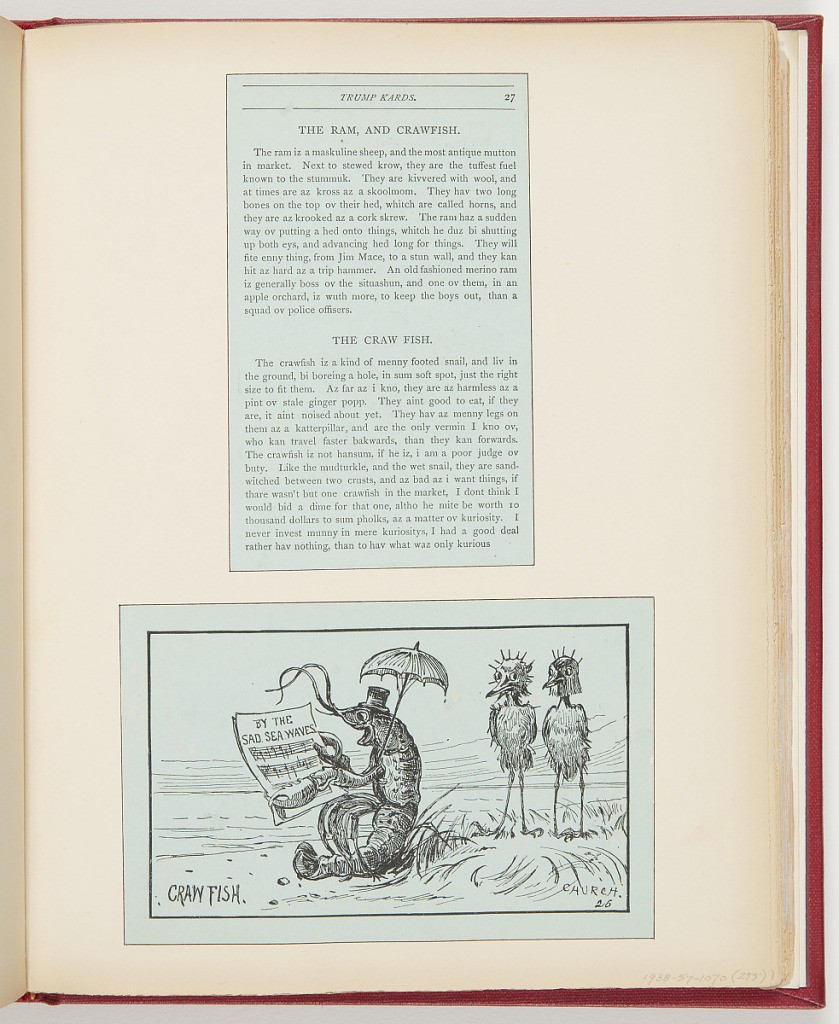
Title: Crawfish
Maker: Frederick Stuart Church, American, 1842–1924
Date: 1877
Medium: Printed in black ink on blue paper
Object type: Ephemera
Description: Top, short story. Bottom; smiling craw fish holding music sheet called By the Sad Sea Waves, and parasol; right, two birds facing front, make side-eye contact. Sea in the distance.